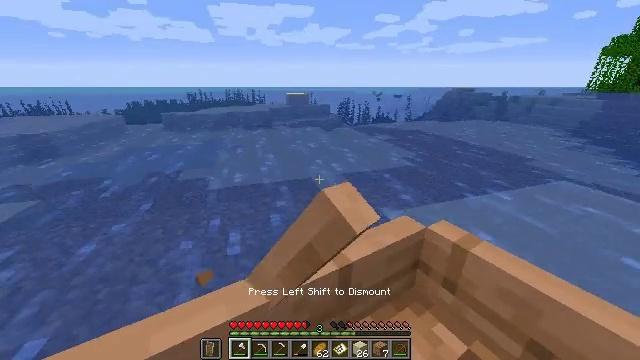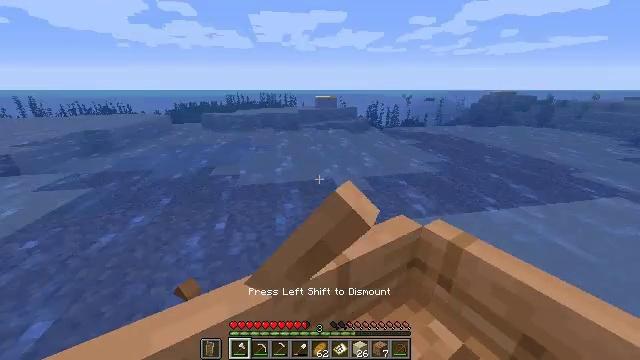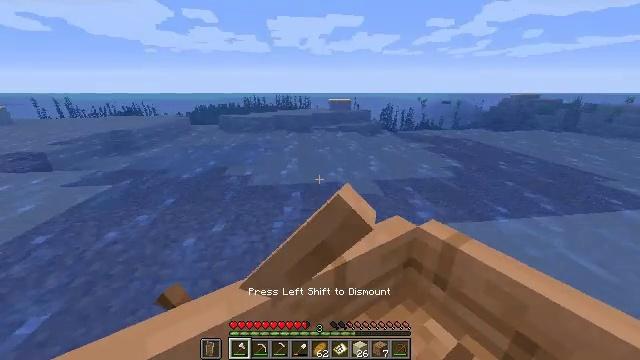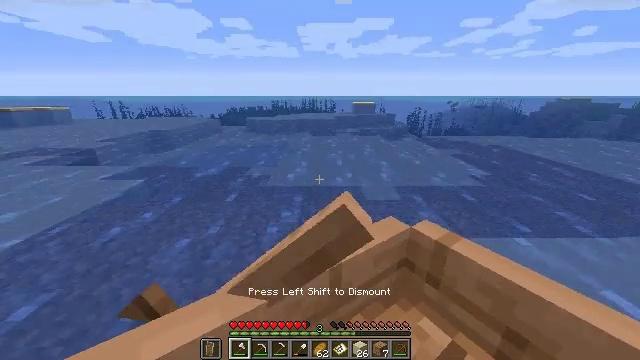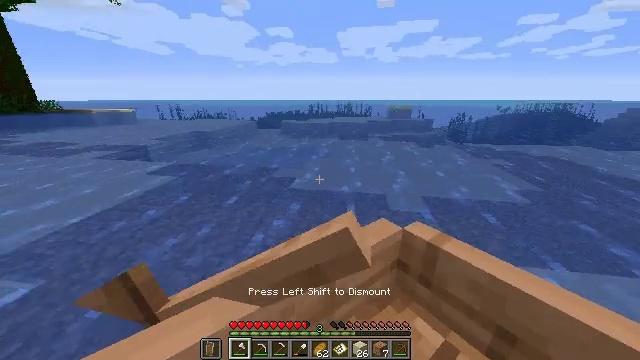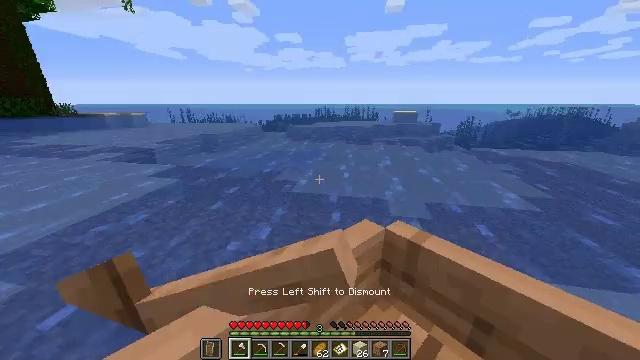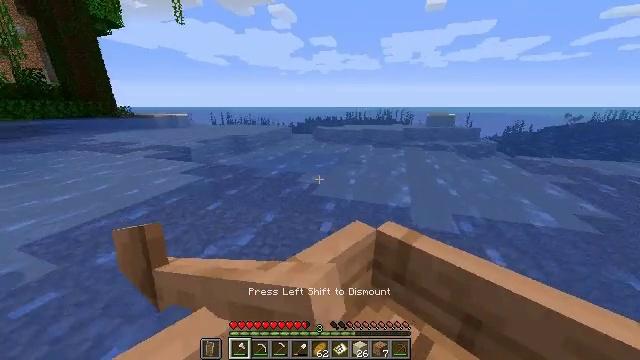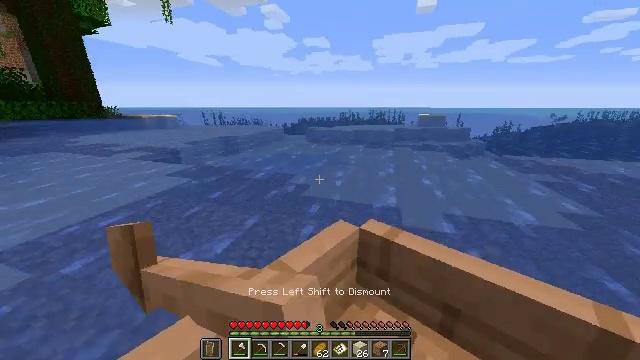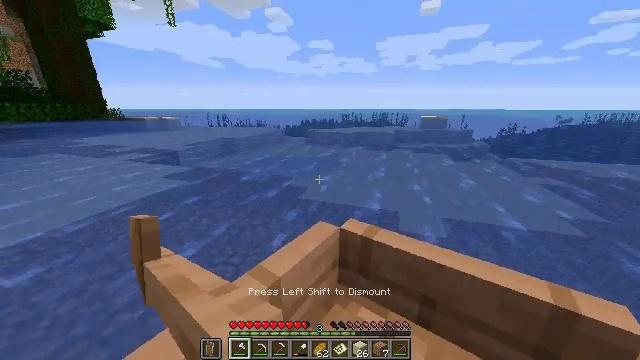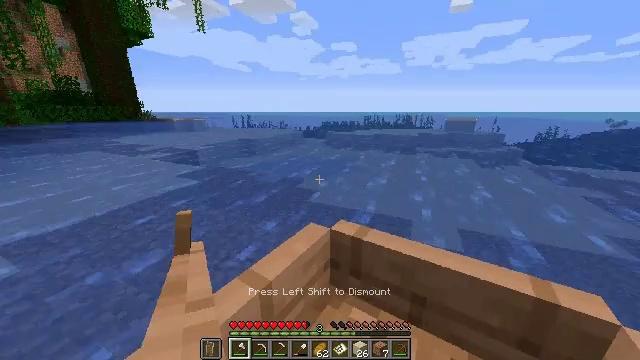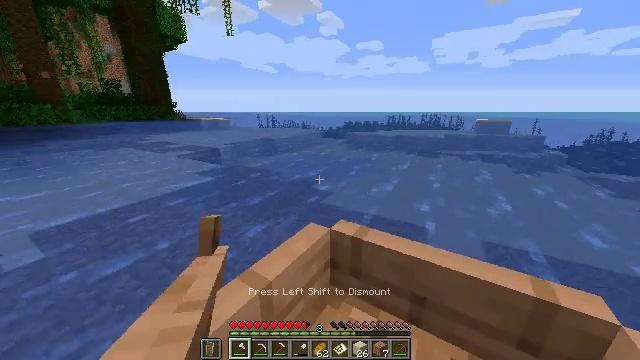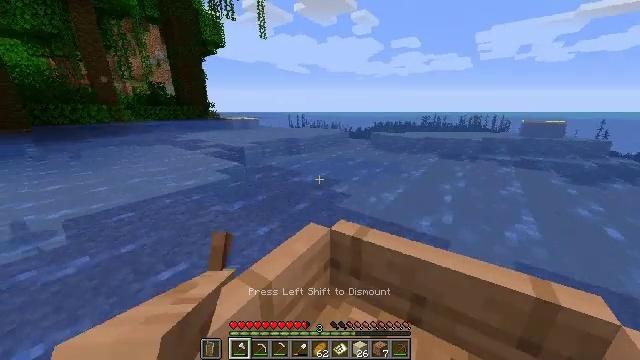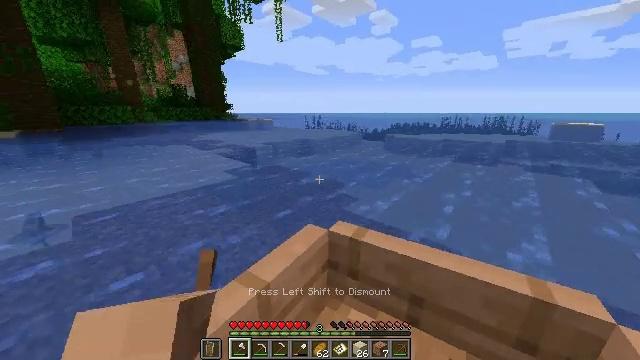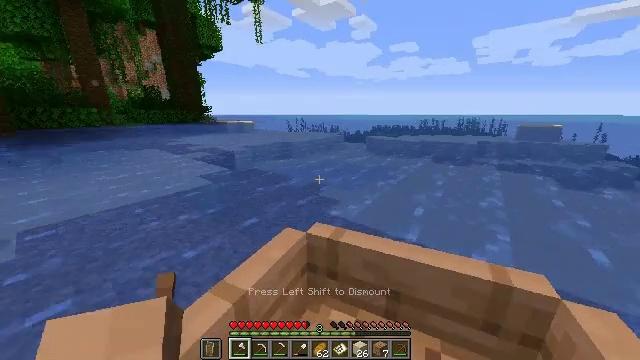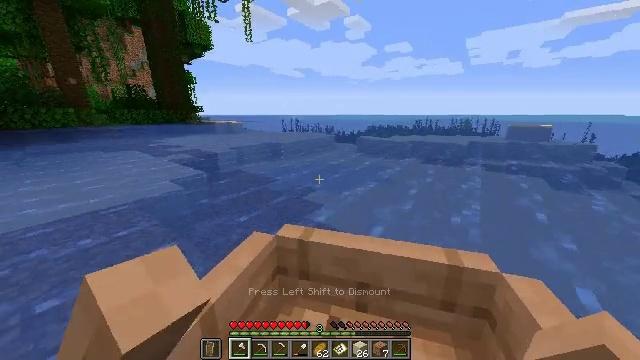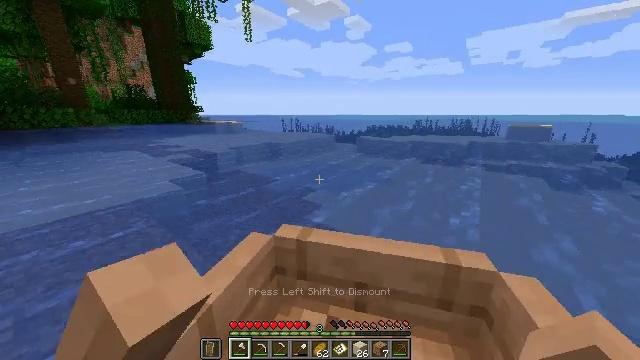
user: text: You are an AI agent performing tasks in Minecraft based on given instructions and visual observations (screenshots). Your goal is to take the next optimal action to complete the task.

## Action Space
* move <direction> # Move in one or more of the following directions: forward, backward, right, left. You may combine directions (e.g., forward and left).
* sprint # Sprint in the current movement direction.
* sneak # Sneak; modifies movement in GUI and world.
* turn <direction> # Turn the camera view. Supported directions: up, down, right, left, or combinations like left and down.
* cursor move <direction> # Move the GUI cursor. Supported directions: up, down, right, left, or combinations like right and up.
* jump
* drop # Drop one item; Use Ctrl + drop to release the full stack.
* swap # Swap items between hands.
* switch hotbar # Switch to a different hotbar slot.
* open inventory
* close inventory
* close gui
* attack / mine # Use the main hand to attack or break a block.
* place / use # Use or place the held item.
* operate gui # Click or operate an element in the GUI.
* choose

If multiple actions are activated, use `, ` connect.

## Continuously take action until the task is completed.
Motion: motion action
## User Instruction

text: Remove a filled map from the inventory.
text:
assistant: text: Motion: move forward and move left, sprint
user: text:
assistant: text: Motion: move forward and move left, sprint, turn right
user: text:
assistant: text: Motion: move forward and move left, sprint, turn right
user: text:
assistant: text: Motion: move forward and move left, sprint, turn right
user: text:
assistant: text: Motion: move forward and move left, sprint, turn right
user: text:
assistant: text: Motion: move forward, sprint, turn right
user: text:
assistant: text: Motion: move forward, sprint, turn right
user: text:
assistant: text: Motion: move forward, sprint, turn right
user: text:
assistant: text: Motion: move forward, sprint, turn right
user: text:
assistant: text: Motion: move forward, sprint
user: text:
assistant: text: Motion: move forward, sprint
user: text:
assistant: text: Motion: move forward, sprint
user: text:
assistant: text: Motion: move forward and move left, sprint, turn right
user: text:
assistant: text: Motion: move forward and move left, sprint, turn right
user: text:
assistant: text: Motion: move forward and move left, sprint
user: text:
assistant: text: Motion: move forward, sprint, turn right
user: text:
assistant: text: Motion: move forward, sprint, turn right and down
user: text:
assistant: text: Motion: move forward, sprint, turn right
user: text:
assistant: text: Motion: move forward, sprint, turn right
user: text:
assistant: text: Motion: move forward, sprint, turn right and up
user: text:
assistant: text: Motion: move forward, sprint, turn right and up
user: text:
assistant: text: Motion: move forward, sprint, turn right and down
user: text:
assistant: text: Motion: move forward, sprint, turn right and down
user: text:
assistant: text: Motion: move forward, sprint
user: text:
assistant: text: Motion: move forward, sprint, turn right and up
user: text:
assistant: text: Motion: move forward and move right, sprint, turn right and up
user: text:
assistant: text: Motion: move forward and move right, sprint, turn right and up
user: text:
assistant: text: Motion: move forward and move right, sprint
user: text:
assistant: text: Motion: move forward and move right, sprint
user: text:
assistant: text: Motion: move forward and move right, sprint, turn up